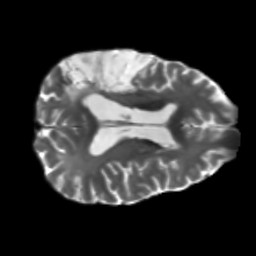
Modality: T2w
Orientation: axial
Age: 66
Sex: male
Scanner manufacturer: siemens
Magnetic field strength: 3 T
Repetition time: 5.25 s
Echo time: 0.08 s